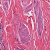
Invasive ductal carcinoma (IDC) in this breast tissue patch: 0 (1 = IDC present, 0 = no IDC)